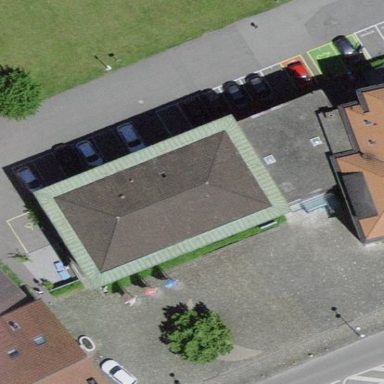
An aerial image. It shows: Building with hipped roof.